Interaction volume radius: 5 \u00c5
Interaction volume height: 25 \u00c5
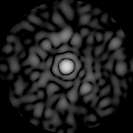
Disorder parameter: 0.8432